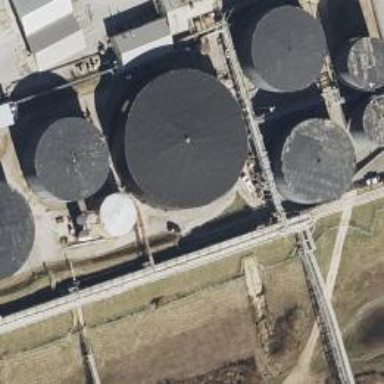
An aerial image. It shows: Storage tank created as man-made structure.